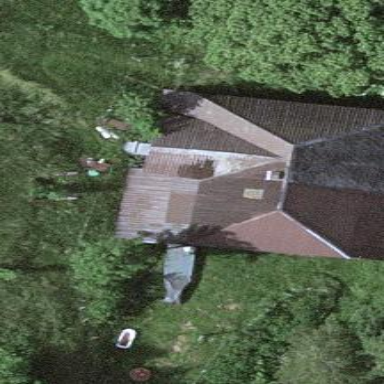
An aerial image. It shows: Farm building.